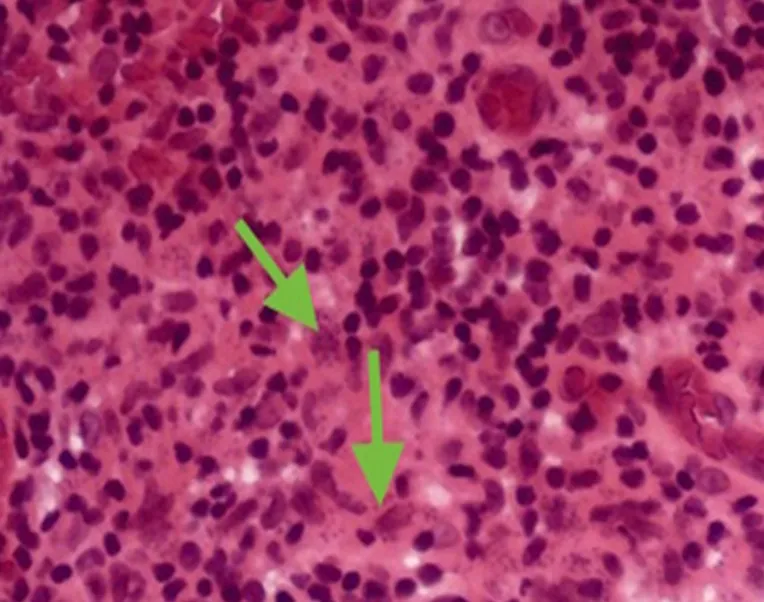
photomicrograph shows intracellular amastigote (hematoxylin-eosin stain).
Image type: pathology (h&e)